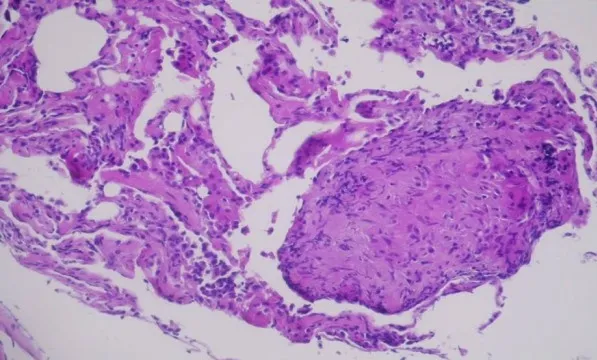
Pathohistological findings of lung and bronchial walls biopsy showed chronic granuloma infection without caseotin necrosis, characteristic for sarcoidosis.
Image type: pathology (h&e)